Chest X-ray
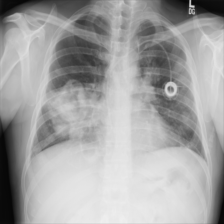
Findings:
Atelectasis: negative
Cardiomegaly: negative
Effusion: negative
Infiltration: negative
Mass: positive
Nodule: negative
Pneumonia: negative
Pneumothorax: negative
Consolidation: negative
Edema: negative
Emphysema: negative
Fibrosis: negative
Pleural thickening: negative
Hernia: negative